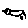
Label: bird